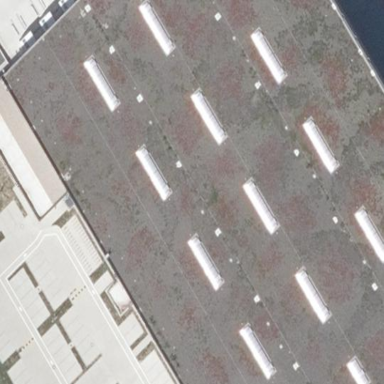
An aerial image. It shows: Warehouse building.